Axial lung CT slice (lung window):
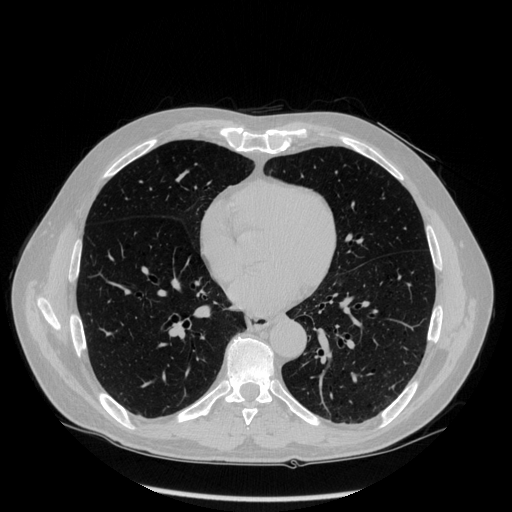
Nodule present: no